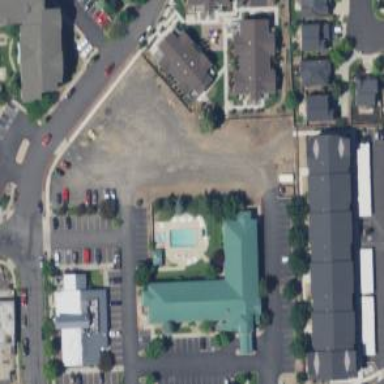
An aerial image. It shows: Hotel building.